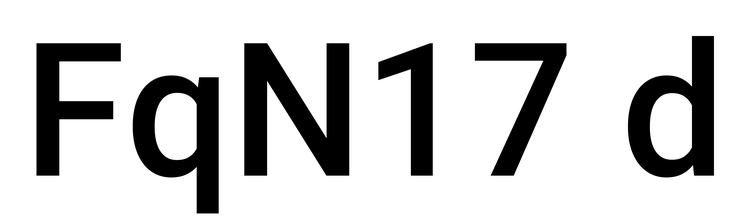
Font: Roboto_Medium